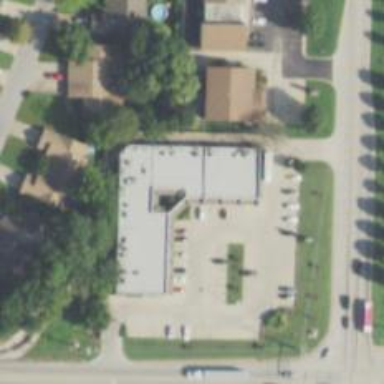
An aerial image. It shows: Veterinary facility.